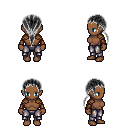
a pixel art fantasy rpg character, female body template, human, dark skin, leather shoulder armor, metal pants, gray ponytail hairstyle, cloth bracers, four views (front, back, left, right), 2x2 character sprite sheet, small pixel art, hard edges, no anti-aliasing